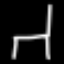
Label: chair